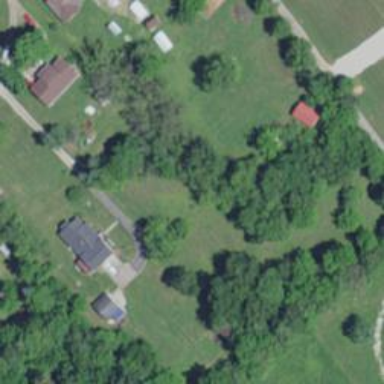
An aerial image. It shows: Driveway.